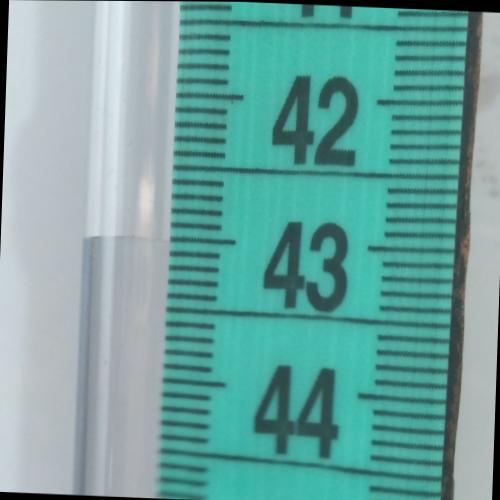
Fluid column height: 43.0 cm